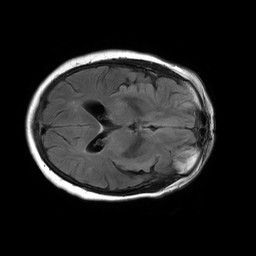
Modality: FLAIR
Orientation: axial
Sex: female
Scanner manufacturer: philips
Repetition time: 11 s
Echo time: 0.125 s